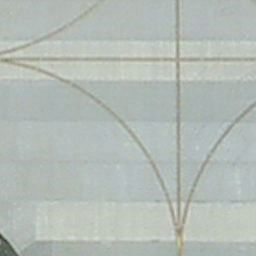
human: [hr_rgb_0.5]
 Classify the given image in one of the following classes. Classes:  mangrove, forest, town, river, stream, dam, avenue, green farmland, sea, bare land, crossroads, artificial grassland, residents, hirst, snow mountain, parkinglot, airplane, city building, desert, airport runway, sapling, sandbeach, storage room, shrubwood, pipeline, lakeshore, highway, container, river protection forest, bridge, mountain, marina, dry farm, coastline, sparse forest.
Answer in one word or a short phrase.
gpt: airport runway